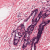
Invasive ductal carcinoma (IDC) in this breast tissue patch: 0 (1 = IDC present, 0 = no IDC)